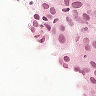
Metastatic tissue present: yes